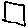
Label: square